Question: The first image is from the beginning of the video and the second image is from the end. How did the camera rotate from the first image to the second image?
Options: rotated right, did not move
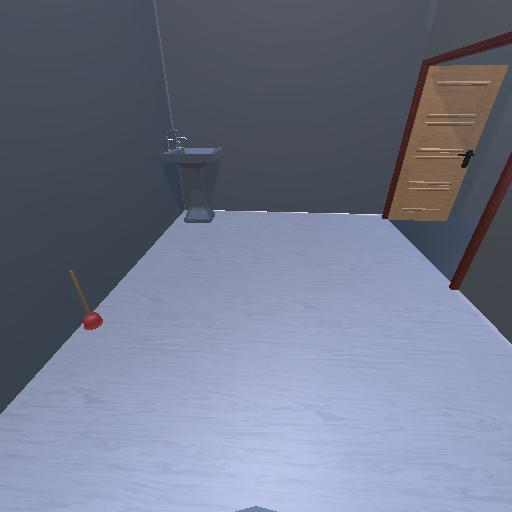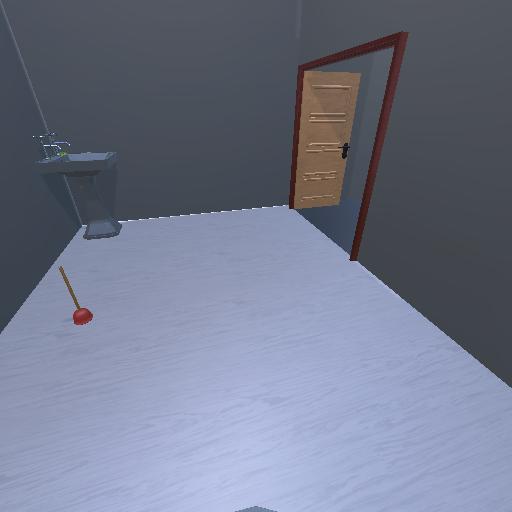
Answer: rotated right